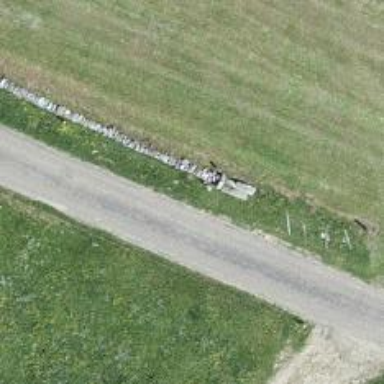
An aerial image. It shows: Wall barrier.